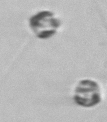
Label: Thalassiosira_sp_aff_mala